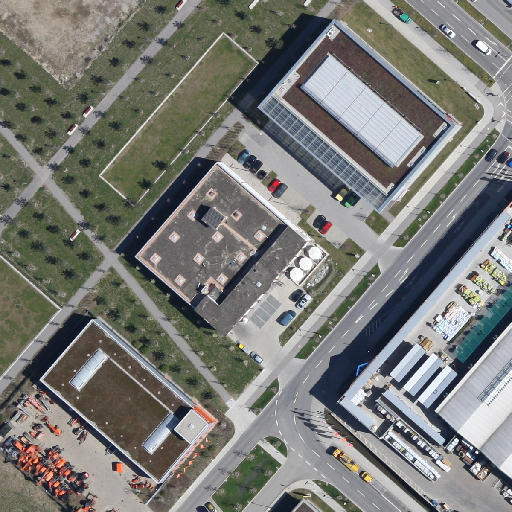
Referring expression: van